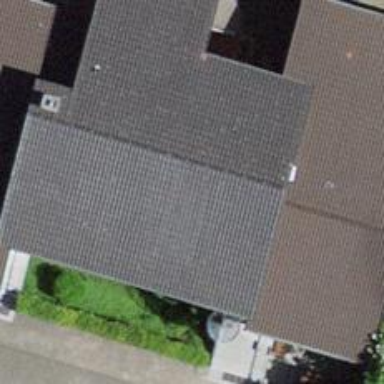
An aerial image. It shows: Kindergarten.